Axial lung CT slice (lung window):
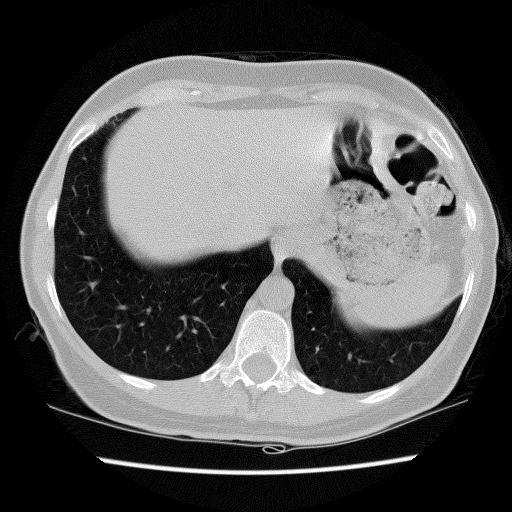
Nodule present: no